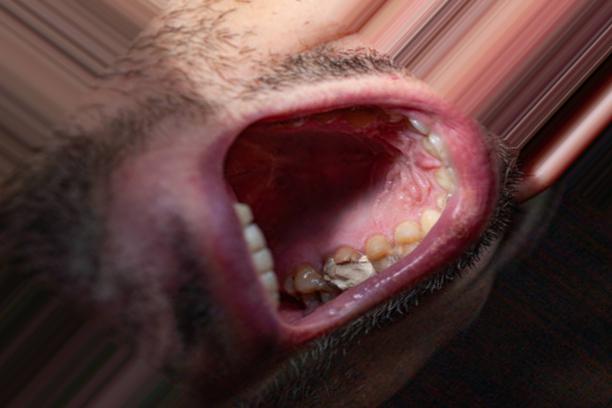
Condition: Caries